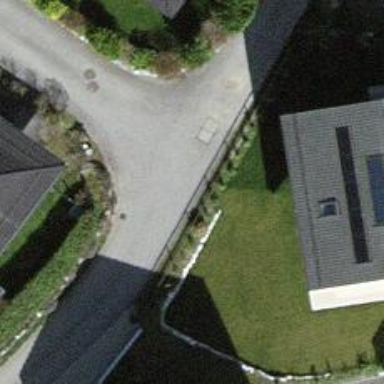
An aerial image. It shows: Paved residential road.